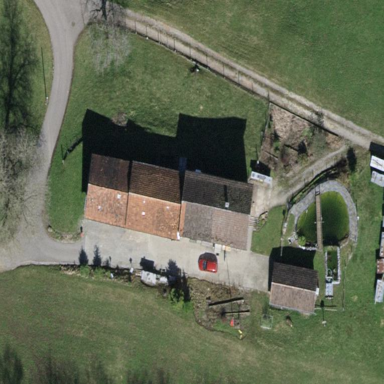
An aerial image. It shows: Farmyard area.